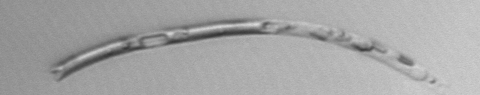
Label: Eucampia_morphytype1